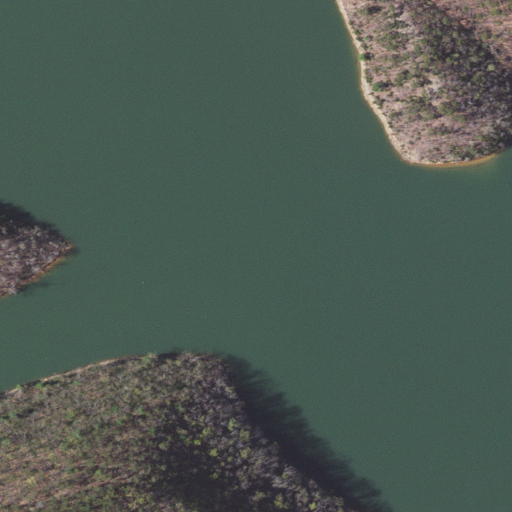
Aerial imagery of valley in Virginia named Medden Hollow containing open water, deciduous forest, mixed forest, herbaceous wetlands, grassland, and woody wetlands